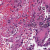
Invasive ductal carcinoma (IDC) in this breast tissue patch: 0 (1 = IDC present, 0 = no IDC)